Question: I am trying to organize my Django templates in an intuitive fashion but I'm running into a bit of a problem. I have a base template that everything derives from which includes blocks for CSS files, JS files, etc. I also have a template that is used by all forms which includes blocks for fields, etc.
Now I am adding a "minimal" template that will serve as a base template for "minimal" pages. One small problem: I need to derive from the form template as well.
Here's a map to help explain what's going on:

At first I thought I could fix this by making the form an 'include'-ed template. This has one really serious drawback: I can't override a '{% block %}' in the form template.
So how can I create a template ('minimal_form.html') that includes blocks from both 'minimal.html' and 'form.html' and still be able to override the blocks in either template?
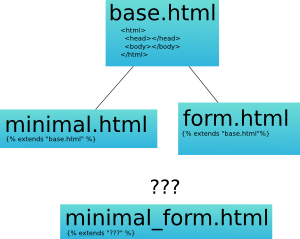
Answer: A slightly different strategy is to do something like pass a context variable, 'base_template = 'minimal.html'' from your view (or a context processor), and reference that in 'form.html' like so:
'''
{% extends base_template %}
'''